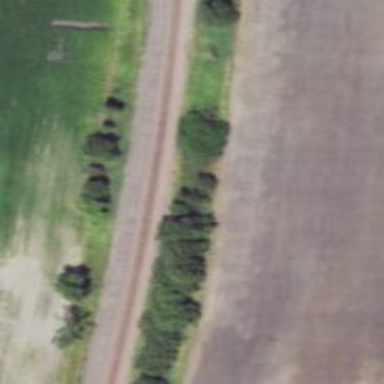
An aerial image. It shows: Railway track.